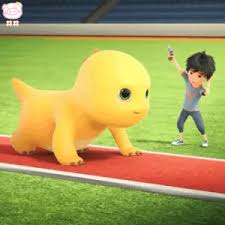
Label: nailong